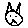
Label: cat